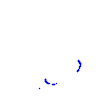
Particle: proton